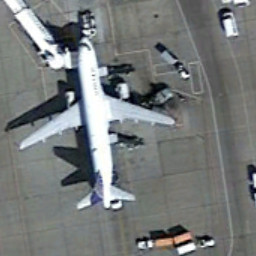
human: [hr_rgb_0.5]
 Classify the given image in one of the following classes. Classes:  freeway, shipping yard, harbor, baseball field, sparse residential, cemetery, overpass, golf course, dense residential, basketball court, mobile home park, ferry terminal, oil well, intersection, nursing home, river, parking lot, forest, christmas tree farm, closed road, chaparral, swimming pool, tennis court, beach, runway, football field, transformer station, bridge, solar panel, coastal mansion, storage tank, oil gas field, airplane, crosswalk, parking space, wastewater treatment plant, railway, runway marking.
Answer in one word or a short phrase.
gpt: airplane